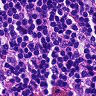
Metastatic tissue present: no